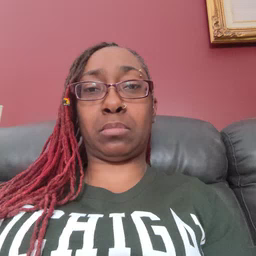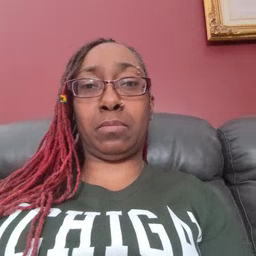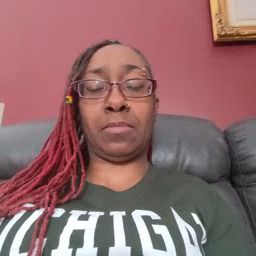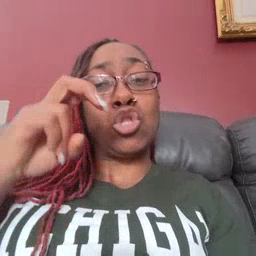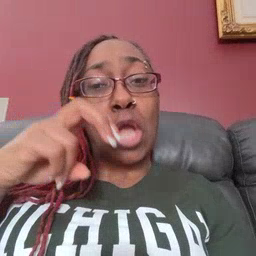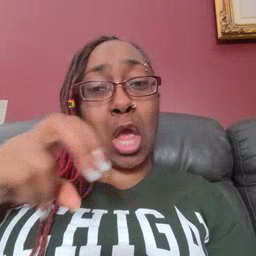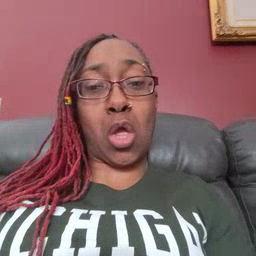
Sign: chair